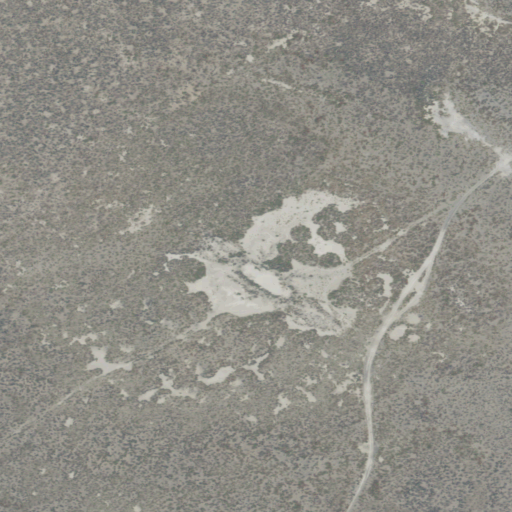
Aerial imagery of plain(s) in Oregon named Dog Lake containing shrub, low intensity development, and medium intensity development